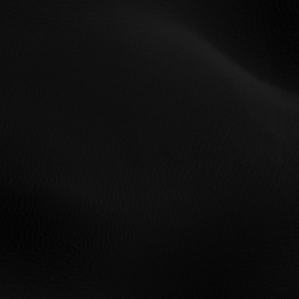
Label: non_frost